Question: I have small problem. When I launch my app in emulator it works just fine, but when I launch it on my iPad I cant see the images of the buttons. The background is OK. Image 1.jpg is shown, but images in General folder like contour buttons is invisible on iPad. Other images like Glasses.png that in other screen are shown fine also. The image 1.jpg is defined via code:
'''
- (void)viewDidLoad
{
[super viewDidLoad];
[mainImgae setImage:[UIImage imageNamed: @"Iview images/Bike/100/comp/1.jpg"]];
}
'''
And other images for buttons selected via storyboard. I think my folder management is wrong, but i have to manage it in folders, so they will be in folders at my project folder.

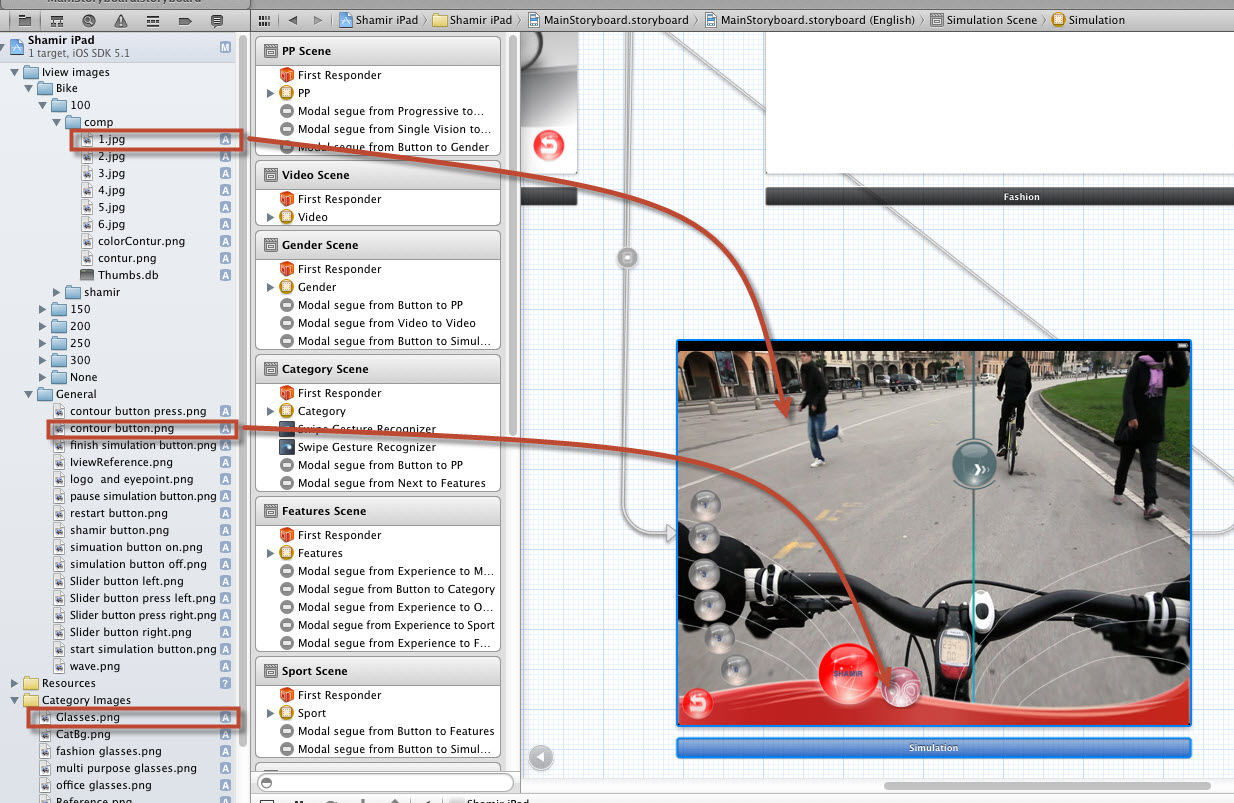
Answer: '''
[mainImgae setImage:[UIImage imageNamed: @"1.jpg"]];
'''
this is enough for putting image for mainimage.,.